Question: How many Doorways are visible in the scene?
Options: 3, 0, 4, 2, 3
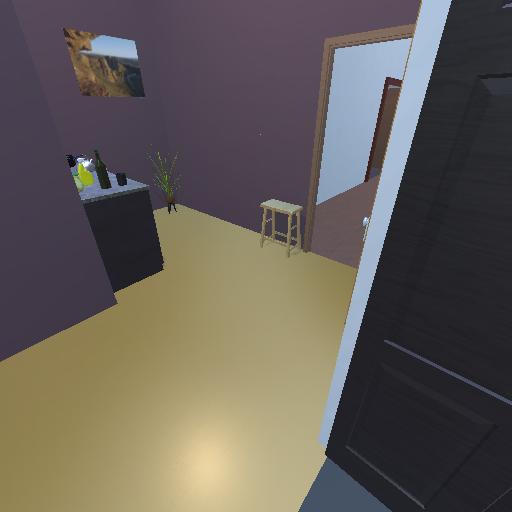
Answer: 3